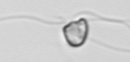
Label: flagellate_morphotype1